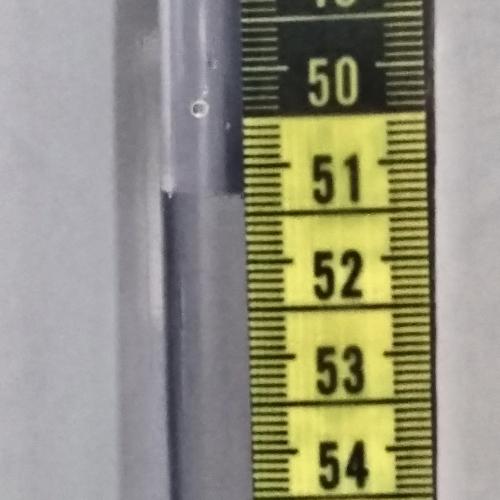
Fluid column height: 51.3 cm